Field crop: maize
Growth stage: 2
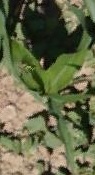
Species: maize